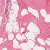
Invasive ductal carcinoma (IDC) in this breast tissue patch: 0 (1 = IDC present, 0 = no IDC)